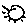
Label: sun